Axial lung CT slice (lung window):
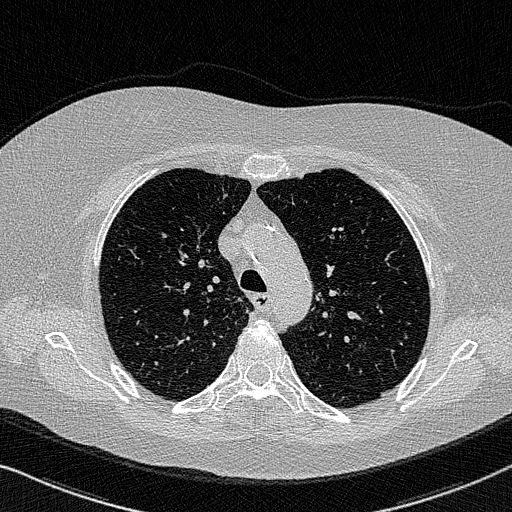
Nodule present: no